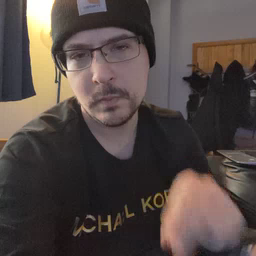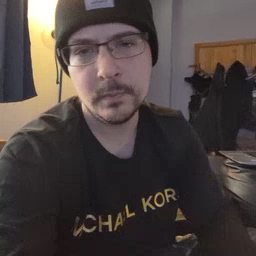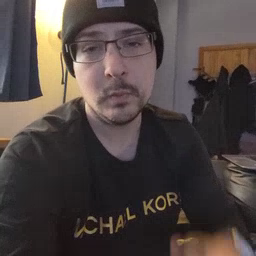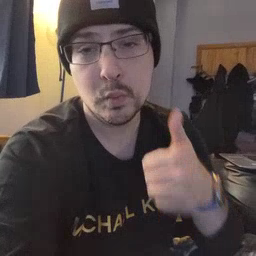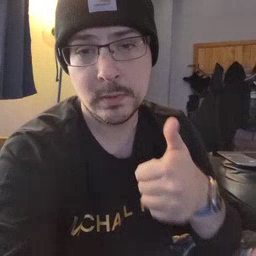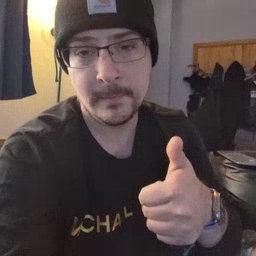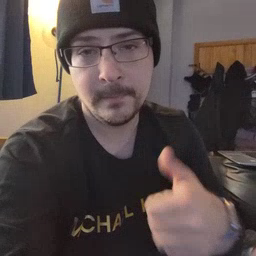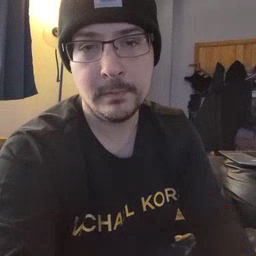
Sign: yourself